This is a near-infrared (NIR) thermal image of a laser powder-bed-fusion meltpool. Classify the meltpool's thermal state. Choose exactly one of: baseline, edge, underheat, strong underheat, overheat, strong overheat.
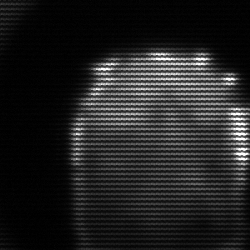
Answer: edge